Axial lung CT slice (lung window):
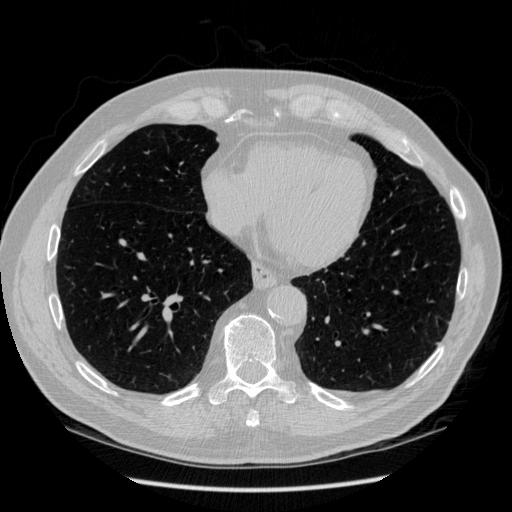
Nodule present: no